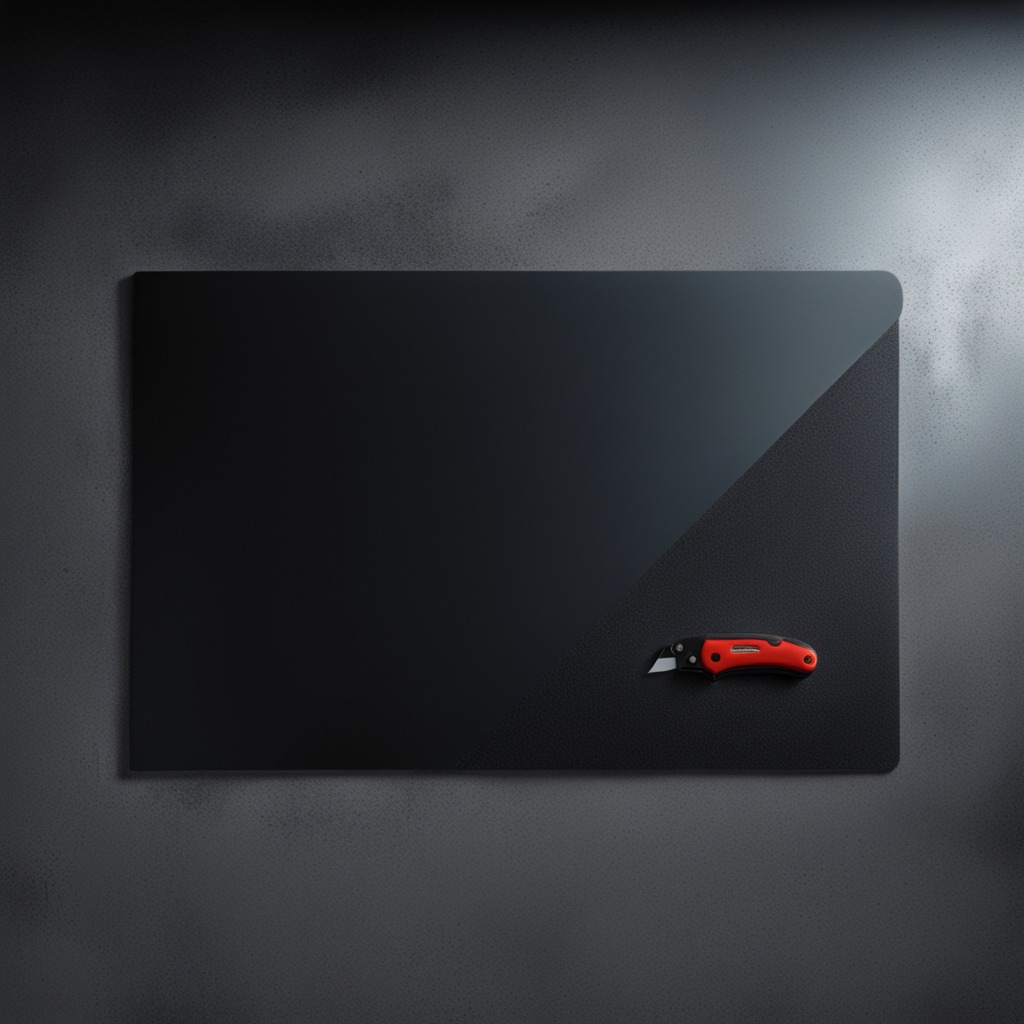
A utility knife lies on a clean granite tabletop covered with a black rubber mat inside a workshop at night dim ambient light soft shadows worn but beneath the mat.